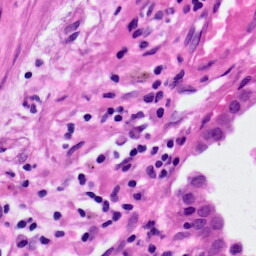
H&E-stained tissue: Lung